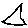
Label: triangle